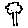
Label: tree